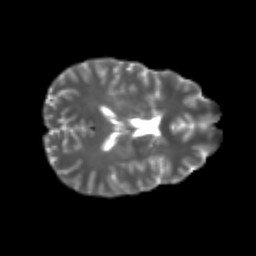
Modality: T2w
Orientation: axial
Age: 22
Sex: male
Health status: healthy
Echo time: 0.074 s